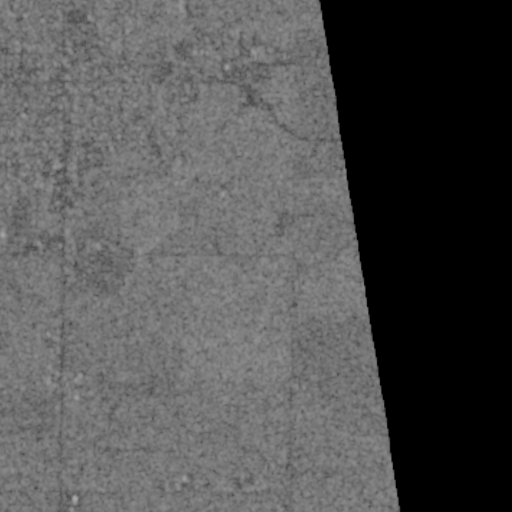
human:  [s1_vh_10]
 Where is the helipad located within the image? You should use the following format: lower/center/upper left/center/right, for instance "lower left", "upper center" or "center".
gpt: The helipad is located in the upper center of the image.
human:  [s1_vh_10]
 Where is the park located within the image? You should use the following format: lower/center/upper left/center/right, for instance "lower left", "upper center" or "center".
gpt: The park is located in the upper left of the image.
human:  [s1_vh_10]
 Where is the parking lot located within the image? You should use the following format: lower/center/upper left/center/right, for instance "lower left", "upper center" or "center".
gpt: The parking lot is located in the upper left of the image.
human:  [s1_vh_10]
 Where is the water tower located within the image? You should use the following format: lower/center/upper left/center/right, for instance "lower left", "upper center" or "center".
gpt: The water tower is located in the center left of the image.
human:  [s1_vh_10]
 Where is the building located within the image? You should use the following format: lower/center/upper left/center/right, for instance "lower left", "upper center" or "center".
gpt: The building is located in the upper left of the image.
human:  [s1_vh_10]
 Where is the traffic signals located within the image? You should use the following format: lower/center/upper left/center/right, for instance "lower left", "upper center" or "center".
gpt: The traffic signals is located in the upper left of the image.
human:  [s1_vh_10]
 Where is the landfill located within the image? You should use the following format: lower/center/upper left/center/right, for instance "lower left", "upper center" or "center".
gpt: There is no landfill in the image.

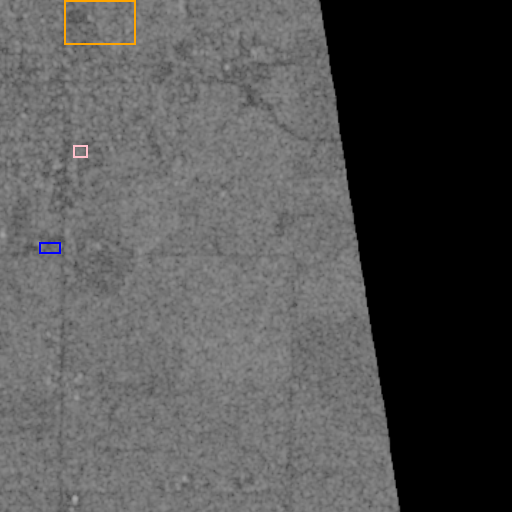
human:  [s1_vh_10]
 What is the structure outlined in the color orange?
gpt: The structure outlined in orange is a park.
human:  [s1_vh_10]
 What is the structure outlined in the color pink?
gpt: The structure outlined in pink is a building.
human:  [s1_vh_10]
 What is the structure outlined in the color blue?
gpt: The structure outlined in blue is a building.
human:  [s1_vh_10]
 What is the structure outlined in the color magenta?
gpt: There is no magenta outline.